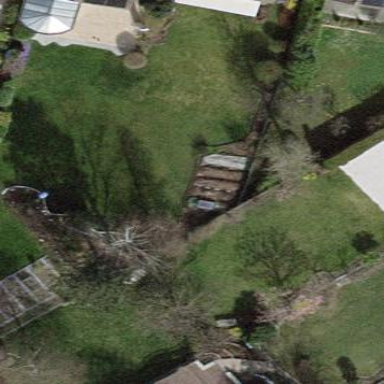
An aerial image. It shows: Garden surrounded by fence.